九年级 · 解析几何
如图, 直线 $A D, B C$ 交于点 $O, A B / / E F / / C D$. 若 $A O=2, O F=1, F D=2$. 则 $\frac{B E}{E C}$的值为 $\qquad$

    （第 13 题）

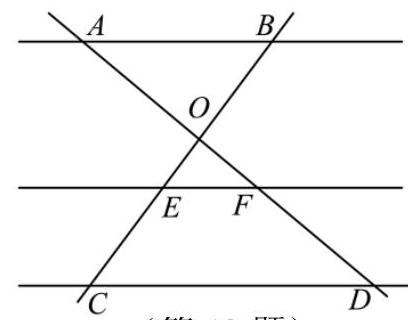
答案:  $\frac{3}{2}$

解析: 由平行线分线段成比例可得, $\frac{B O}{O E}=\frac{A O}{O F}=\frac{2}{1}, \frac{O E}{E C}=\frac{O F}{F D}=\frac{1}{2}$, 得出 $B O=2 O E$, $E C=2 O E$, 从而 $\frac{B E}{E C}=\frac{2 O E+O E}{2 O E}=\frac{3}{2}$.

【详解】 $\because A B\|E F\| C D, \quad A O=2, \quad O F=1$,

$\therefore \frac{B O}{O E}=\frac{A O}{O F}=\frac{2}{1}$,

$\therefore B O=2 O E$,

$\because \frac{O E}{E C}=\frac{O F}{F D}=\frac{1}{2}$,

$\therefore E C=2 O E$,

$\therefore \frac{B E}{E C}=\frac{2 O E+O E}{2 O E}=\frac{3}{2}$;

故答案为: $\frac{3}{2}$.

【点睛】本题考查了平行线分线段成比例的知识点, 根据平行线分线段成比例找出线段之间的关系是解决本题的关键.